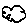
Label: cloud